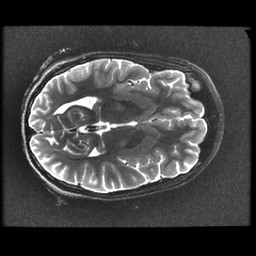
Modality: T2w
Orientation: axial
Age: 16
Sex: female
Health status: ill
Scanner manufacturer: ge
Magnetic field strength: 3 T
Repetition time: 7.5 s
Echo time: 0.1015 s